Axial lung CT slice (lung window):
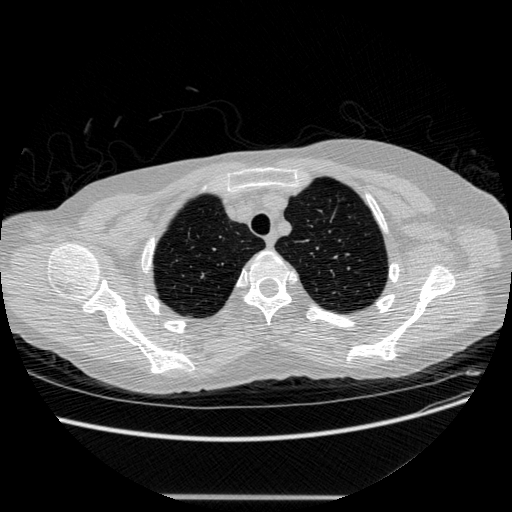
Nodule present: no